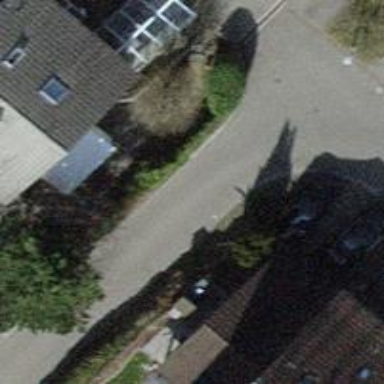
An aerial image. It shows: Residential road with no sidewalk.